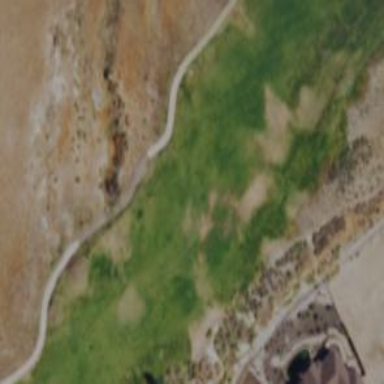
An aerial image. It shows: View of golf hole.